Question: It's hard to explain what i'm searching for, and not even sure if Apple will allow it (because of the guideline for human interface design), but is it possible to make a step by step "progress" bar in a UIToolbar? The image below will explain a lot. You can see the 1, 2, 3, 4 steps, preferably all buttons (so you can click a step back)

Any help? Or do i have to do it with images?
Thanks
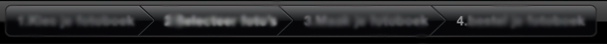
Answer: Try to use a similar approach as the one here. <URL> is available in github.